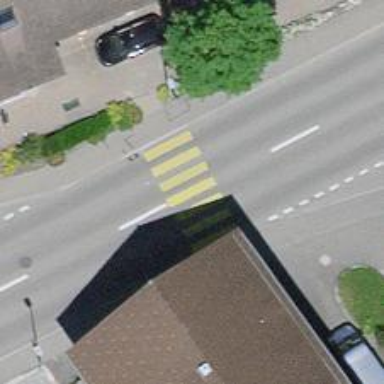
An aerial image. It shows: Zebra crossing on the road.